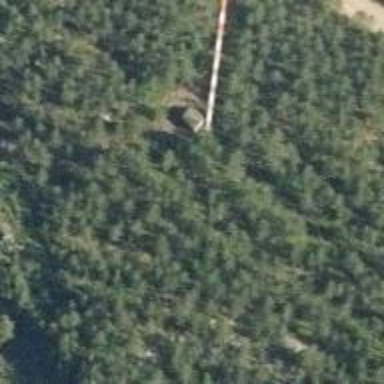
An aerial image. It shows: Mast tower used for communication.